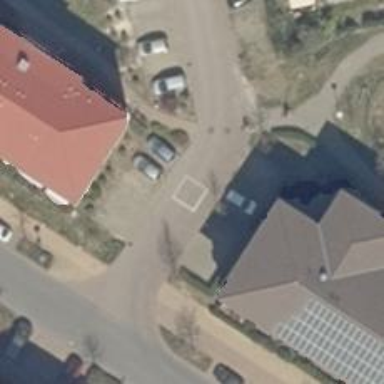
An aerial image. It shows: Traffic calming table.